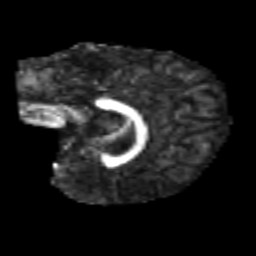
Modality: FA
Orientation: sagittal
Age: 7
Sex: male
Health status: healthy